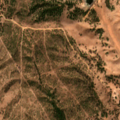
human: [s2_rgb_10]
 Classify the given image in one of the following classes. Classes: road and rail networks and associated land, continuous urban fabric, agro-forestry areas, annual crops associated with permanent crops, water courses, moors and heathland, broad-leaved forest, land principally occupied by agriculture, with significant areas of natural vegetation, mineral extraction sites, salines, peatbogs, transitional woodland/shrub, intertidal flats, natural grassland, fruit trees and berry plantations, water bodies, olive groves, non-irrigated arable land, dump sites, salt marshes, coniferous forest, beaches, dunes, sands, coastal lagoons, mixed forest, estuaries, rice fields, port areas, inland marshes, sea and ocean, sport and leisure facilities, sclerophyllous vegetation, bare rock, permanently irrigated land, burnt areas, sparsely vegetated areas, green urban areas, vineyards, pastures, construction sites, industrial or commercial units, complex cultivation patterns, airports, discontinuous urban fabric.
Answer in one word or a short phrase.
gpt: pastures, agro-forestry areas, broad-leaved forest, transitional woodland/shrub